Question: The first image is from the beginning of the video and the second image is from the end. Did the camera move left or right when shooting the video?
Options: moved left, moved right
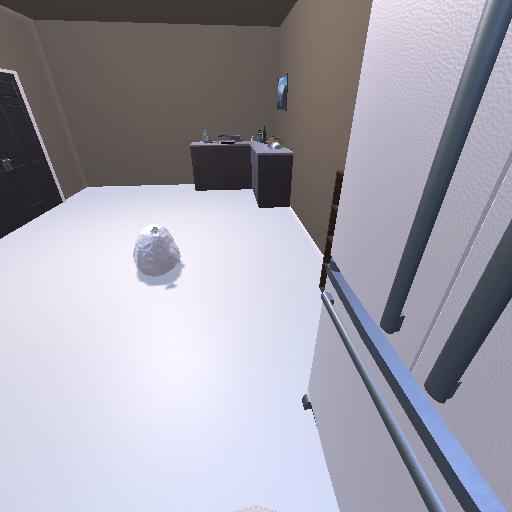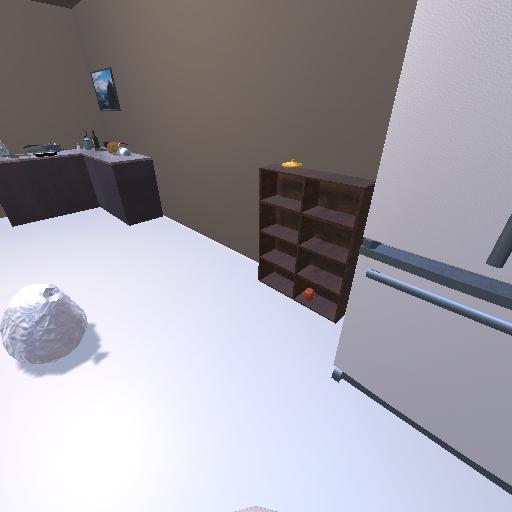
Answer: moved left